Question: For example, look at this tree:

And i want to insert some values. How do i get to the place where the value i am about to insert should be inserted at?
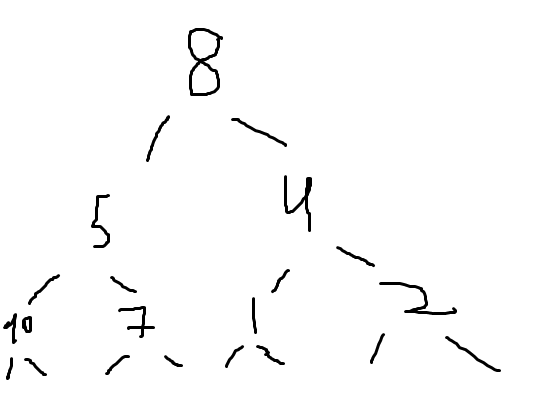
Answer: In the discussion below, I demonstrate using a min-heap. A max-heap works the same way, except the root is the largest node rather than the smallest, and parents are larger than their children. Things work the same way, except that you reverse the sense of the comparisons.
Insertion into a binary heap follows these rules:
1. Add the new item to lowest, left-most position.
2. If the item is smaller than its parent, swap it with its parent.
3. Repeat step 2 until the item is not smaller than its parent.
So let's take the items '[7,4,3,1]'.
You add the first one to the heap as the root, then you add the 4 as the root's left child, giving.
'''
7
4
'''
4 is smaller than 7, so swap it with its parent.
'''
4
7
'''
The next value, 3, goes onto the heap in the first open position:
'''
4
7 3
'''
3 is smaller than 4, so we swap with the parent, resulting in the heap:
'''
3
7 4
'''
Finally, we add 1 to the lowest, left-most slot:
'''
3
7 4
1
'''
1 is smaller than 7, so we swap the nodes:
'''
3
1 4
7
'''
And 1 is smaller than 3, so we swap again:
'''
1
3 4
7
'''
The resulting array representation of the binary heap is '[1,3,4,7]'.
## Original answer
This answer was based on the question title asking how to turn an array into a binary heap.
The method that transforms an array into a binary heap works by moving nodes down the heap into their proper positions. Let me illustrate with an example.
Start with an array, '[7,4,3,6,1,2,5]'. Displayed as a binary heap, it would be:
'''
7
4 3
6 1 2 5
'''
Obviously, that isn't a binary min heap. What you do is start at the level directly above the leaf level, and start moving nodes down if required.
So we start with 4. If it is larger than either of its children, then swap it with its smallest child. You end up with:
'''
7
1 3
6 4 2 5
'''
Do the same thing with 3. It's larger than 2, so swap it:
'''
7
1 2
6 4 3 5
'''
And, finally, we have to move the 7. It's larger than 1 and 2. We swap it with the smaller for the two, giving:
'''
1
7 2
6 4 3 5
'''
7 is still larger than its children, so we swap it with the smaller of the two:
'''
1
4 2
6 7 3 5
'''
And there's your heap. The resulting array is '[1,4,2,6,7,3,5]'.